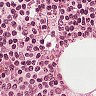
Metastatic tissue present: no